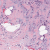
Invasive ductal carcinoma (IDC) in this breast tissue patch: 1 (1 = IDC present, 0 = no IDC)